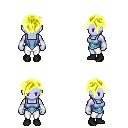
a pixel art fantasy rpg character, female body template, dark elf, purple skin, blue vest, white pants, gold pixie cut hairstyle, white cloth bracers, black shoes, four views (front, back, left, right), 2x2 character sprite sheet, small pixel art, hard edges, no anti-aliasing